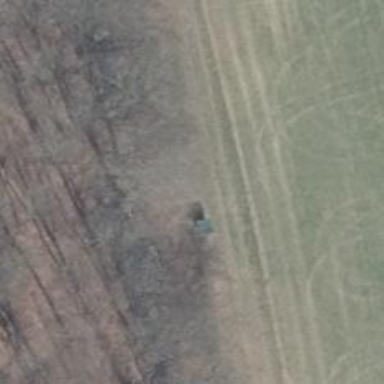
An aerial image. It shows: Hunting stand.